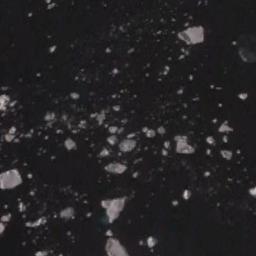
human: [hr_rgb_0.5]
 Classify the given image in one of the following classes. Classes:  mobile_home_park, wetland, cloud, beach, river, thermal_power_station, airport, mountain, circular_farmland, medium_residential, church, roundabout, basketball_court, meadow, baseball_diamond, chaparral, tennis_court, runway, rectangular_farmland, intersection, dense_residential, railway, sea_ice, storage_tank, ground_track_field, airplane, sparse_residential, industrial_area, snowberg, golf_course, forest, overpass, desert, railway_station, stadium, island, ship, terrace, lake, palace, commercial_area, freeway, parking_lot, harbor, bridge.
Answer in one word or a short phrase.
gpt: sea_ice